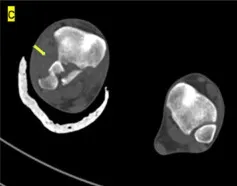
Axial CT scan (c) showing that the proximal fragment of the fibula was locked between the anterior part of the fibular notch and the posterior tibial fragment (yellow arrow).
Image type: radiology (ct)